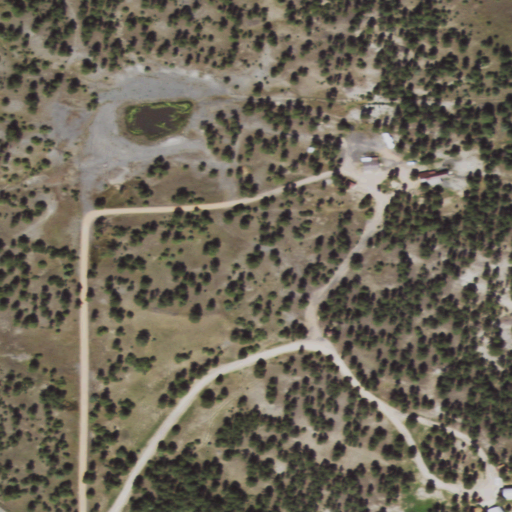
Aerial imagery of ridge(s) in Wyoming named Pine Ridge containing shrub, grassland, evergreen forest, low intensity development, high intensity development, and medium intensity development